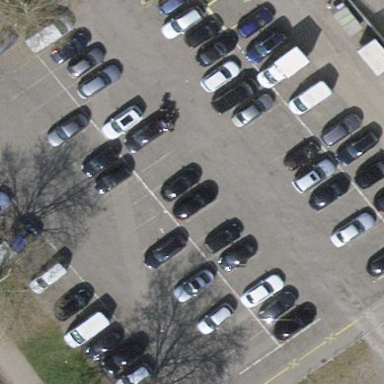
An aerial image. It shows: Parking area with surface.